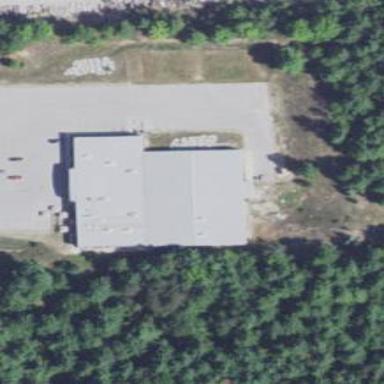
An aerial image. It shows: Building with bowling alley inside.